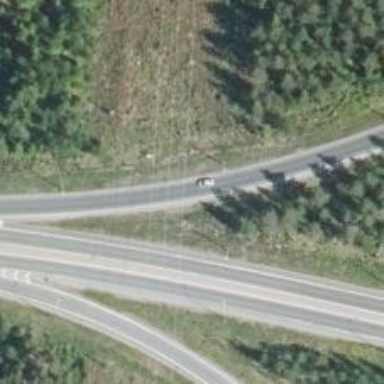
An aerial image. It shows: Asphalt motorway link for motor vehicles.